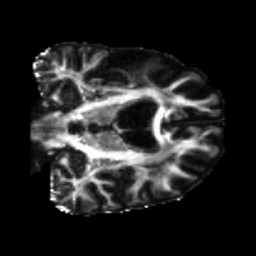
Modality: FA
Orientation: coronal
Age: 75
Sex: male
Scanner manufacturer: siemens
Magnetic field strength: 3 T
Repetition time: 5.25 s
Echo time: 0.08 s